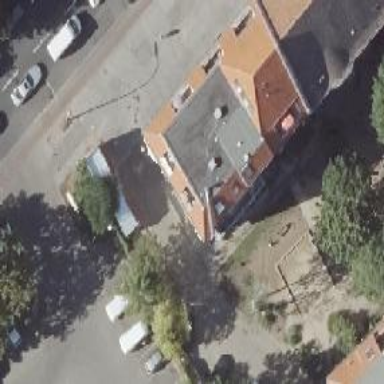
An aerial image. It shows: Fast food establishment.